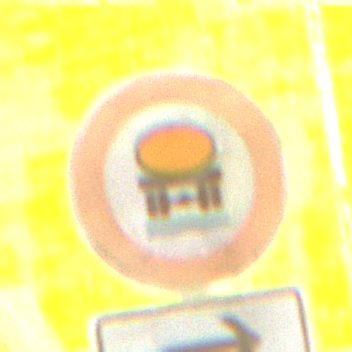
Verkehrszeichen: VerbotFahrzeugeWassergefaehrdenderLadung
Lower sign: RichtungsangabeDurchPfeile5
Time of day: Night
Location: Outdoor (Urban)
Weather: PartlyCloudy
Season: NotSpecified
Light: Artificial